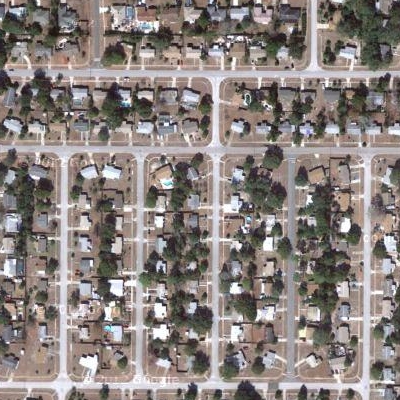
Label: fResident